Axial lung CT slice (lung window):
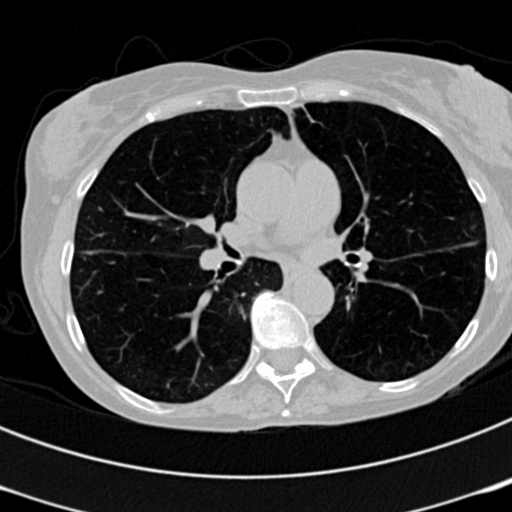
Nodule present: no